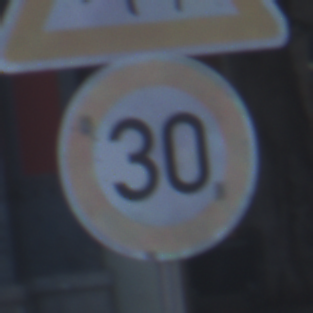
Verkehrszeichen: Geschwindigkeit30
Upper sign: KinderLinks
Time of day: SunriseSunset
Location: Outdoor (Urban)
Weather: PartlyCloudy
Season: NotSpecified
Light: Natural